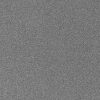
Atmospheric dust classification: dusty